Question: I have been trying (unsuccessfully) to create a table with a 'UNIQUEIDENTIFIER' as the primary key. The script below will create the table just fine, however there is no PK specified. This is my first time using a UNIQUEIDENTIFIER, however. Any ideas?
'''
CREATE TABLE [dbo].[AgentRelationshipCodes]
(
Id UNIQUEIDENTIFIER NOT NULL DEFAULT NEWID(),
RelationshipId char(3) NULL,
EffectiveDate datetime NULL,
LastChangeDate datetime NOT NULL,
LastChangeId char(6) NOT NULL,
AgtTableId int FOREIGN KEY REFERENCES AgentTransmission(ID)
);
'''

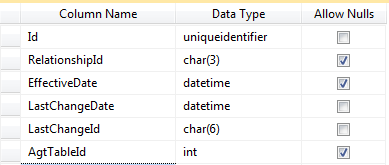
Answer: '''
create table [dbo].[AgentRelationshipCodes]
(
Id UNIQUEIDENTIFIER NOT NULL PRIMARY KEY DEFAULT NEWID(),
.
.
.
)
'''
Repeat for the other tables.
- <URL>